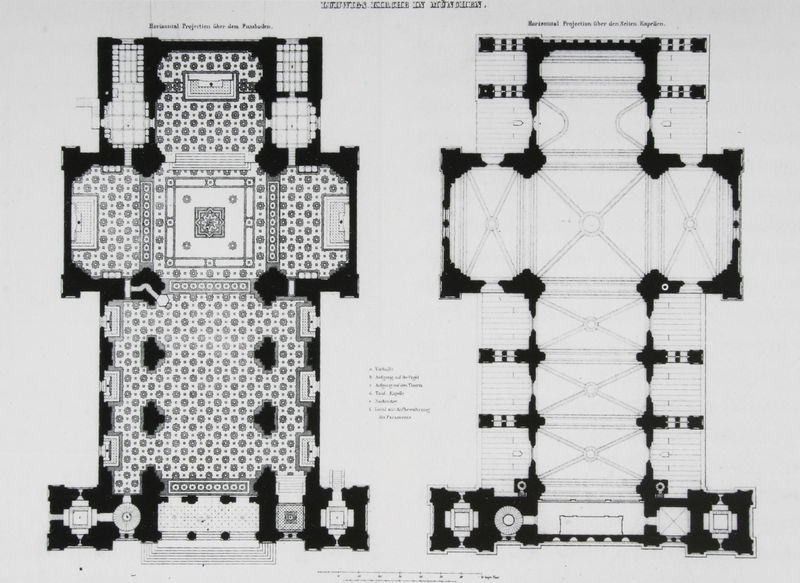
Titel: Ludwigskirche München, zwei Grundrisse
Künstler: Friedrich von Gärtner
Standort: München
Institution: Architekturmuseum der Technischen Universität
Schlagwörter: weiß, fenster, raum, schwarz, skizze, stützen, säulen, zeichnung, gebäude, muster, architektur, kirche, boden, decke, gotik, schiff, schiffe, schrift, fußboden, treppe, treppen, stufen, halle, oben, eingang, innenhof, kreuz, religion, draufsicht, symmetrisch, druck, fliesen, text, beschriftung, hallo, kachel, altar, kathedrale, langhaus, villa, geometrisch, mittelschiff, seitenschiff, mittelalter, altarraum, apsis, chor, kapelle, plan, welt, querschnitt, geometrie, bau, dokument, legende, basilika, grundriss, kreuzgang, massstab, aufriss, bauplan, romanisch, vergleich, seitenschiffe, vierung, längsschiff, querschiff, konchen, maße, grundrisse, dachkonstruktion, kreuzform, chorraum, kreuzgradgewölbe, kreuzgradgewölpe, bak, dachgewölbe, fvih, bodenentwurf